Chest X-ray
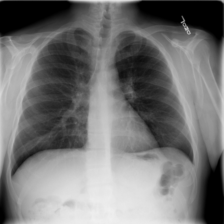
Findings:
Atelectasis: negative
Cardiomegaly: negative
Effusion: negative
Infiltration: negative
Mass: negative
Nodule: negative
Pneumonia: negative
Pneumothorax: negative
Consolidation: negative
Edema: negative
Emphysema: negative
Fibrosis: negative
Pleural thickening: negative
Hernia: negative